Question: What colour is the smoke?
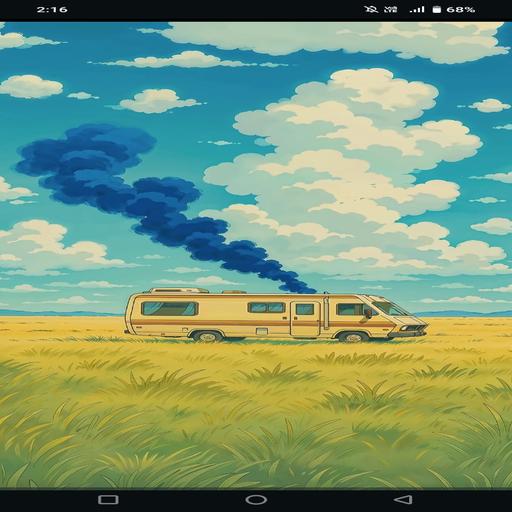
Answer: Blue smoke